Aerial crown-view tile of a tropical tree (Barro Colorado Island, Panama), acquired 20240611:
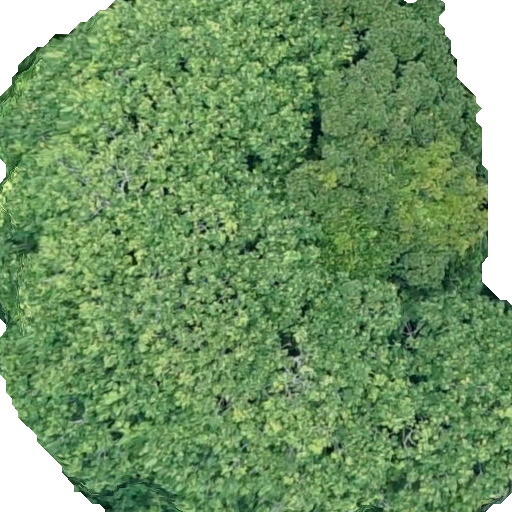
Species: Dipteryx oleifera
GBIF accepted scientific name: Dipteryx oleifera
Crown area: 410.071 m²